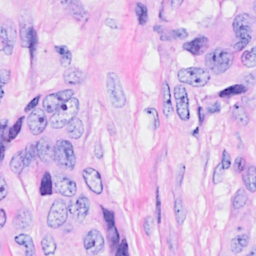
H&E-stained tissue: Breast